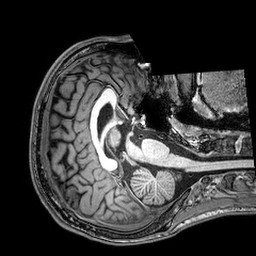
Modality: T1w
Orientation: axial
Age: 26
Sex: male
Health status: healthy
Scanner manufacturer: philips
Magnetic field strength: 3 T